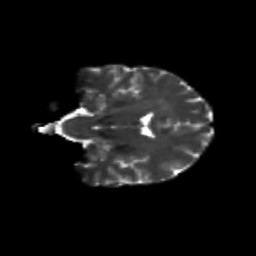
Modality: T2w
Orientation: coronal
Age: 39
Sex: male
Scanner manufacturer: siemens
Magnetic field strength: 3 T
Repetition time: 8.6 s
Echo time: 0.095 s